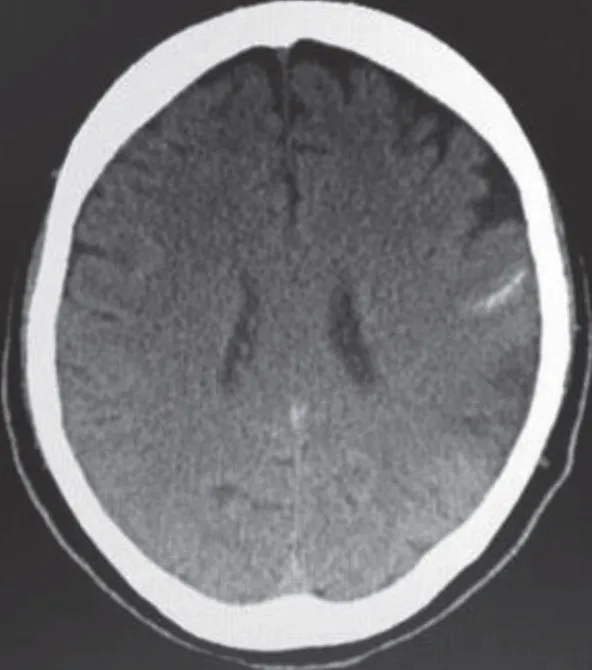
Postoperatively, the intracranial hematoma is almost resolved and the ventricles have returned to normal in computerized tomography.
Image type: radiology (ct)